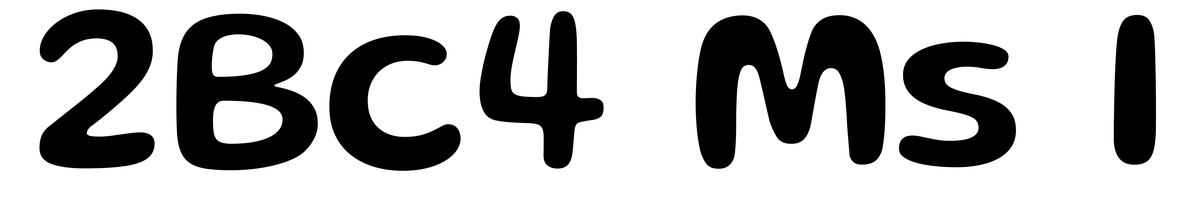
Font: Gluten_Medium